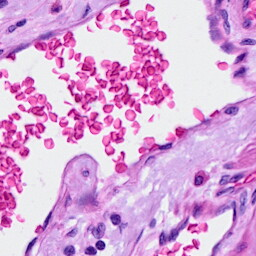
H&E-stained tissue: Ovarian